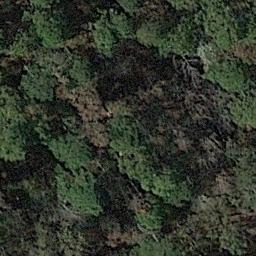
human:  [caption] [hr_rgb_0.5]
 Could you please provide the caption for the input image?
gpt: This is a dense forest .

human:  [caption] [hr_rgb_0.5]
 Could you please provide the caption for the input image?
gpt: The forest has a lot of dense green trees and yellow trees .

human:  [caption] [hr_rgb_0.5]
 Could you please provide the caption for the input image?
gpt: The forest is on the bare land .

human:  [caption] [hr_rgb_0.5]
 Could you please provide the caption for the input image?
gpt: Many sparse green trees are in a forest .

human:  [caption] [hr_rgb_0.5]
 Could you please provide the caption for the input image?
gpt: A forest with some green trees and brown trees .